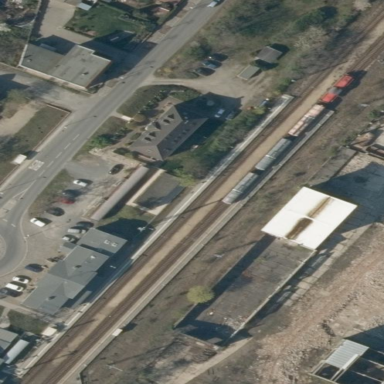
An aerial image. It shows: Platform for public transport on railway line. The platform is paved with paving stones and has shelter.